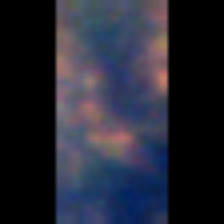
Taxon: Unknown_detritus
Group: Unknown